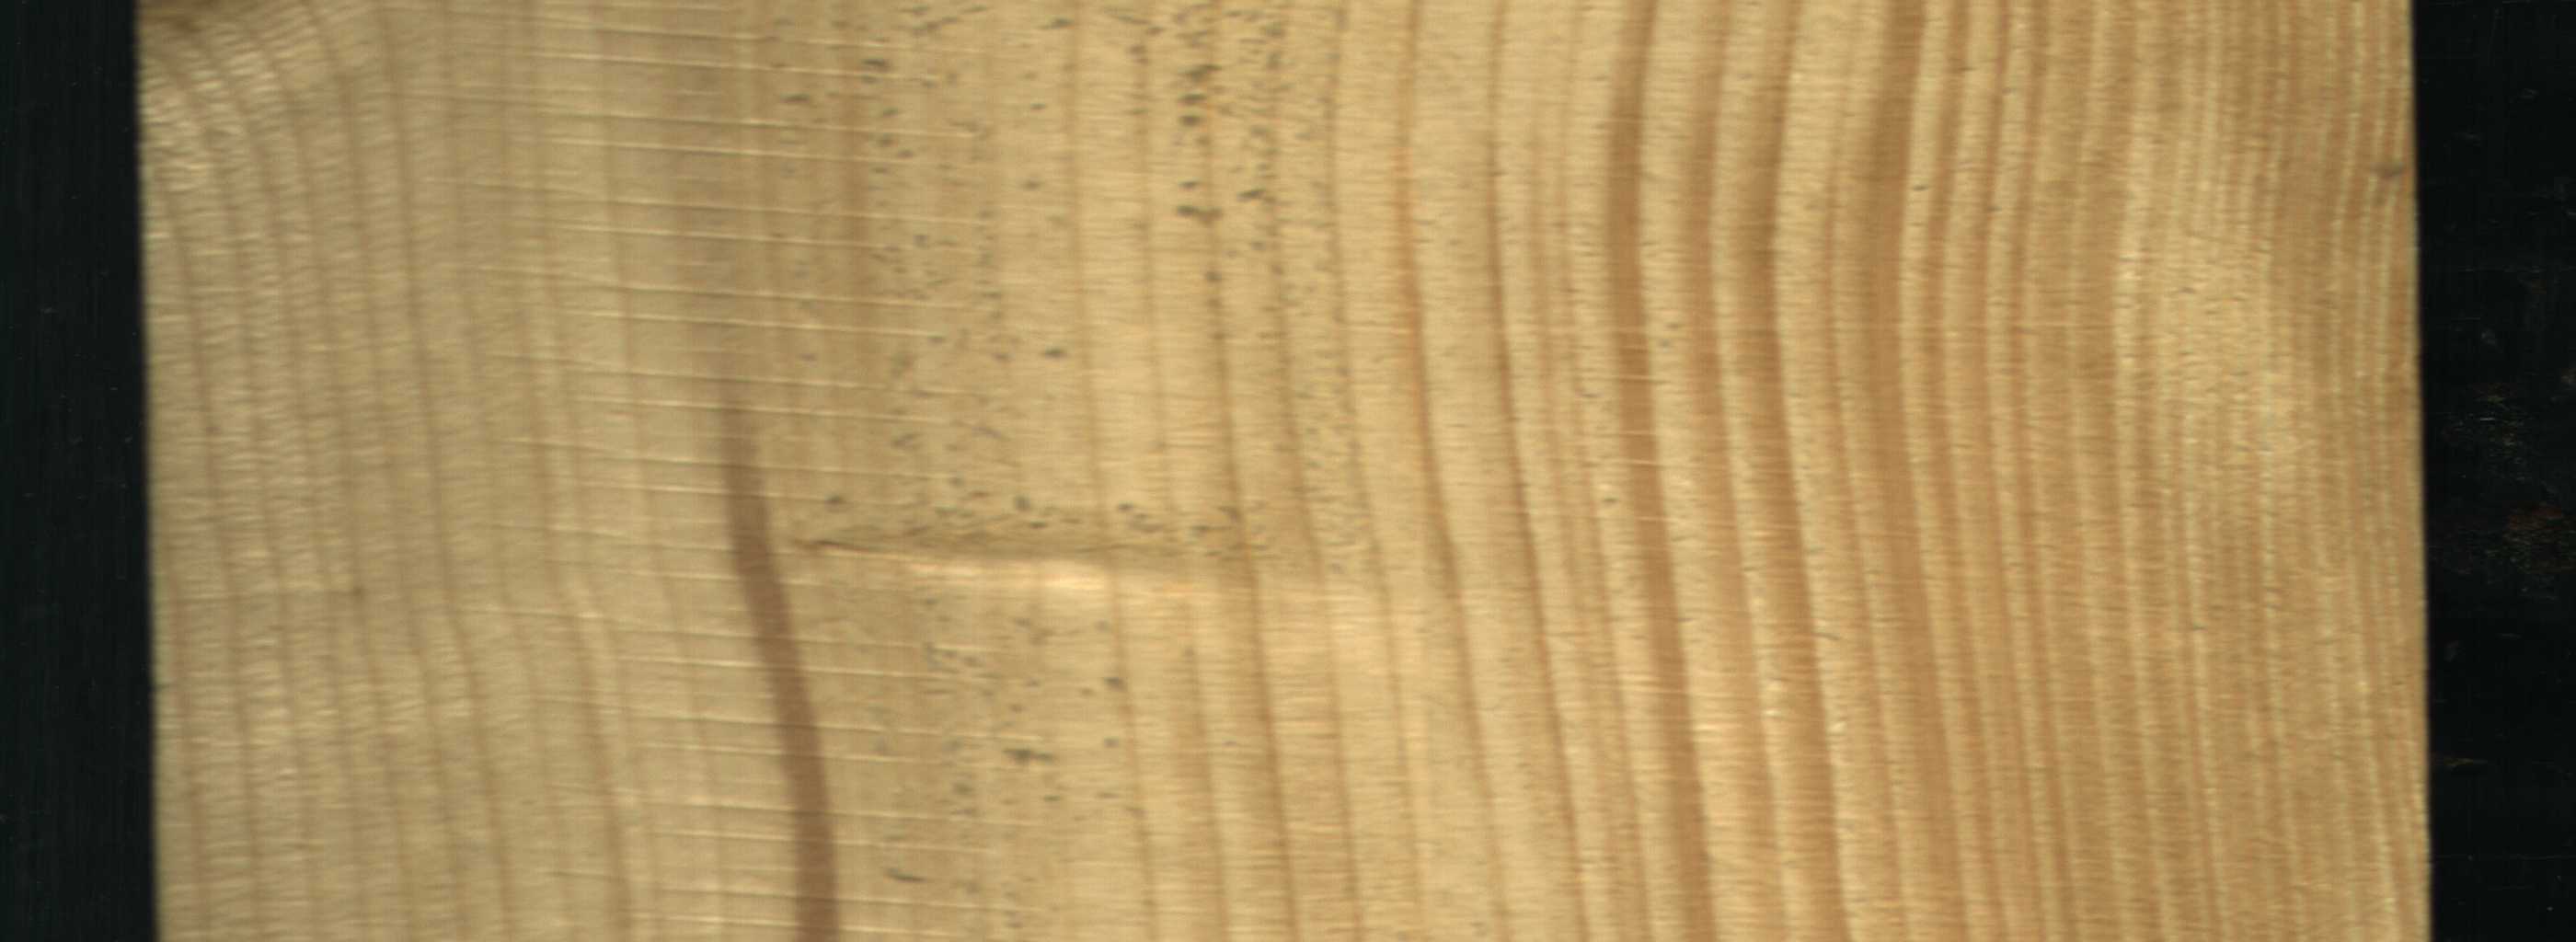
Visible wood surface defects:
Marrow